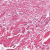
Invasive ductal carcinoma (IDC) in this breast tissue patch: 0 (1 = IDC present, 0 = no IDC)